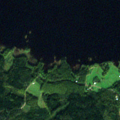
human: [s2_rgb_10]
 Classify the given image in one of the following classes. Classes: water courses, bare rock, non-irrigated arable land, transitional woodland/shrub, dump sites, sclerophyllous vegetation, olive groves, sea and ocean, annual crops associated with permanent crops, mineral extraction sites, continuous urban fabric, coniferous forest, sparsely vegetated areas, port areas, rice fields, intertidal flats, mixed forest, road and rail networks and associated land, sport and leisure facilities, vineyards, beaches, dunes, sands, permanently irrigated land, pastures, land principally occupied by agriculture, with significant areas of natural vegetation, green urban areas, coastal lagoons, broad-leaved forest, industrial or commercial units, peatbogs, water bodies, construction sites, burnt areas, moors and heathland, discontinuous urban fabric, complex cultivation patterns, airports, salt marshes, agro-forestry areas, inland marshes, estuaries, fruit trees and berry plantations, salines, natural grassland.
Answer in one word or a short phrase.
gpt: coniferous forest, mixed forest, water bodies